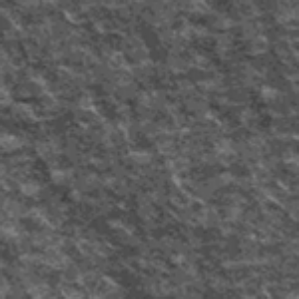
Label: frost